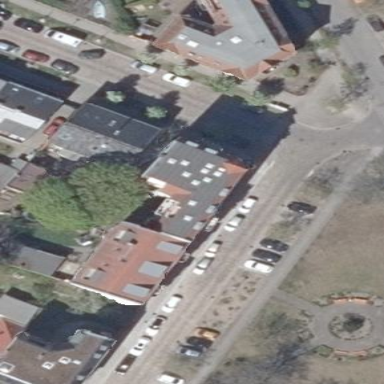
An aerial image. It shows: Apartments housed in building with gambrel roof.